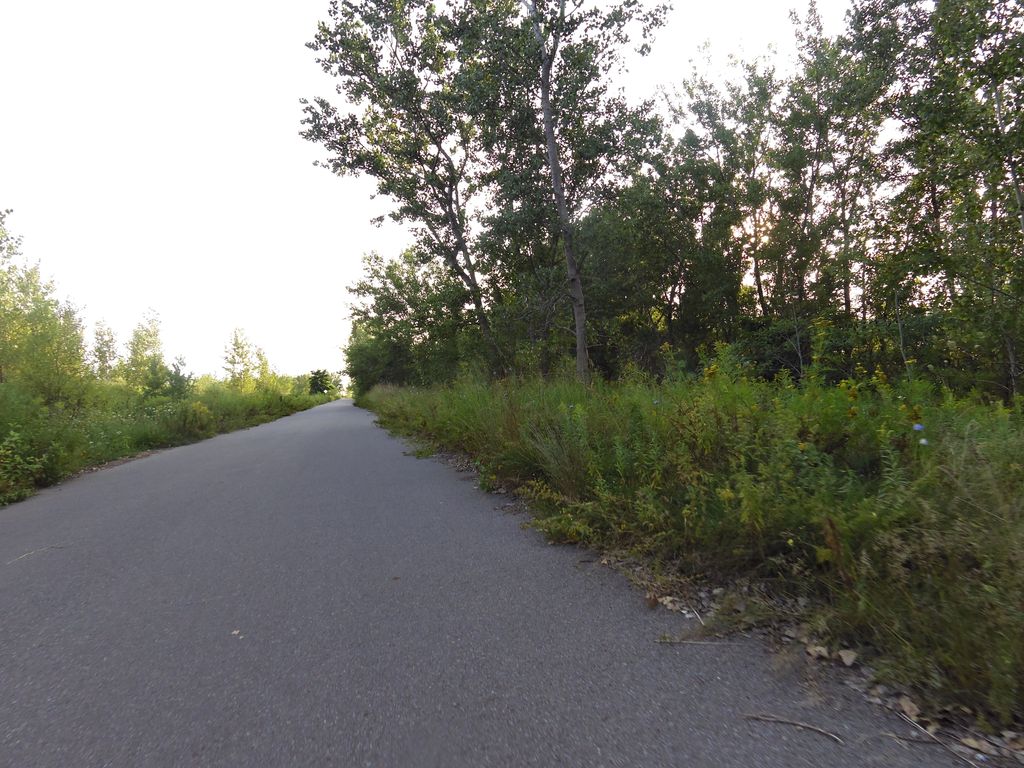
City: toronto